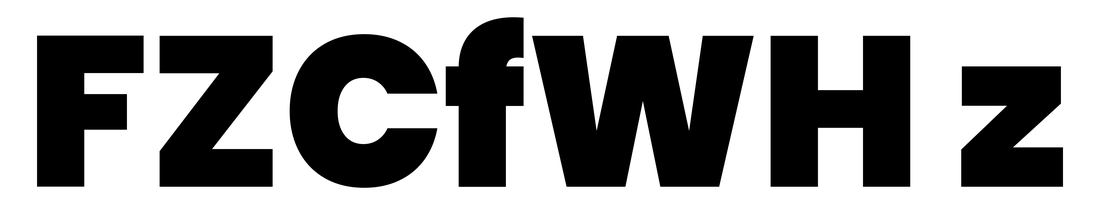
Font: Poppins-Black